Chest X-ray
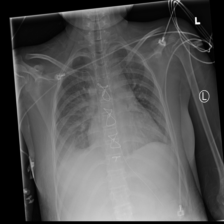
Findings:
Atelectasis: negative
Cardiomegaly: negative
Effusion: negative
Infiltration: negative
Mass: negative
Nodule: negative
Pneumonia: negative
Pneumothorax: negative
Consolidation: positive
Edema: negative
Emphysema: negative
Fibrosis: negative
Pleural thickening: negative
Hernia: negative